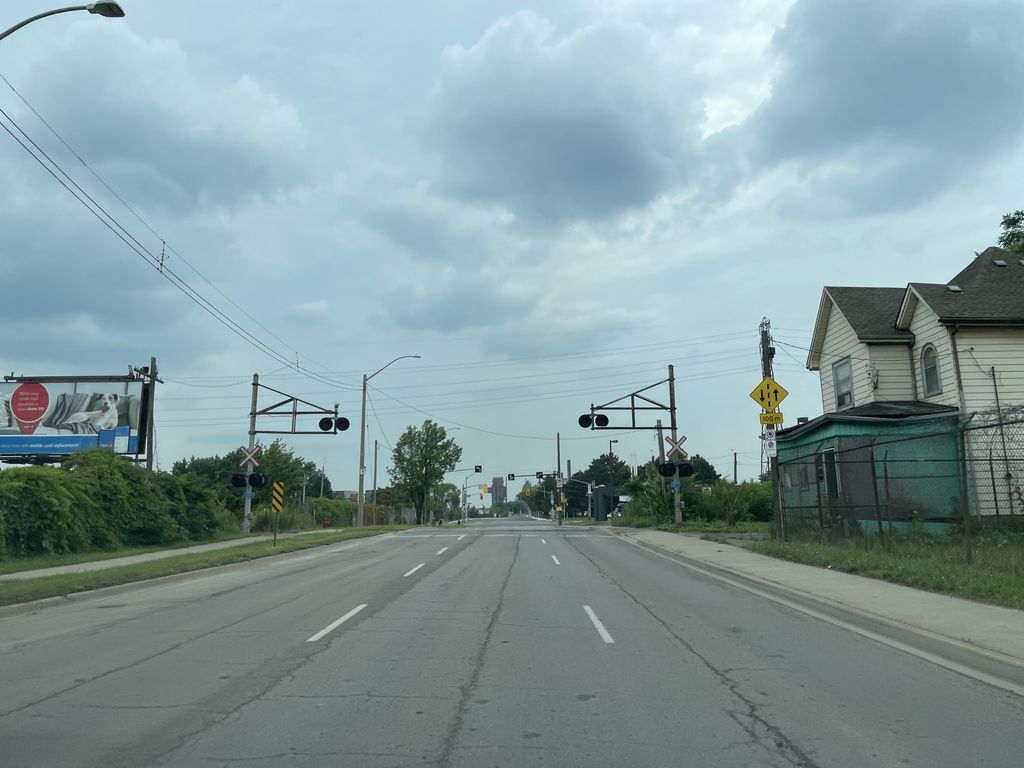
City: hamilton